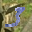
Label: 3